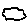
Label: cloud